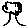
Label: tree